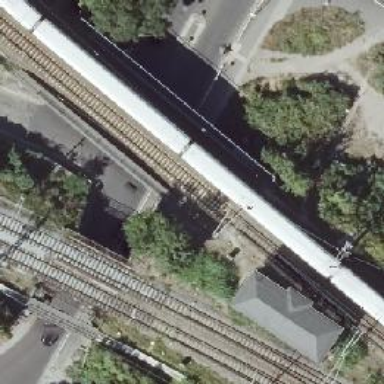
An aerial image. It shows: Railway with electrified contact lines.